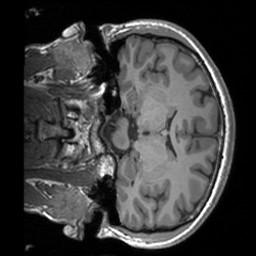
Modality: T1w
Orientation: coronal
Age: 27
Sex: male
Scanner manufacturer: siemens
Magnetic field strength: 3 T
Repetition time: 1.9 s
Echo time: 0.00252 s